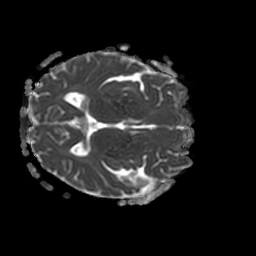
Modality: ADC
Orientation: axial
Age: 51
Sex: female
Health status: ill
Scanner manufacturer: philips
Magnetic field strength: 3 T
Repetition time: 3.8 s
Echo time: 0.09 s